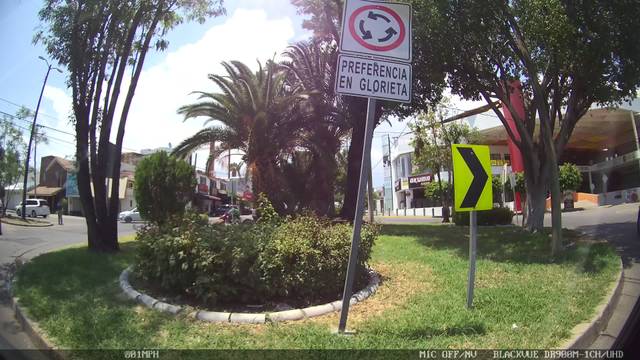
Region: Mexico
Coordinates: 21.118, -101.695